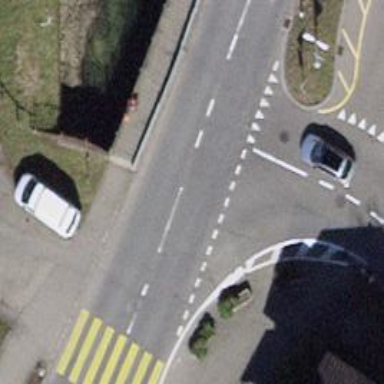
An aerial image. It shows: Road with "give way" sign.